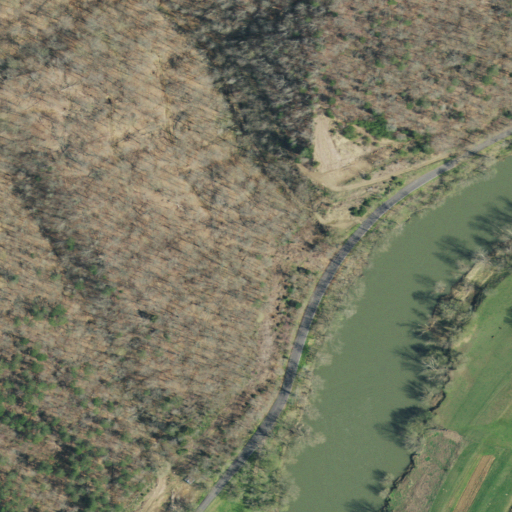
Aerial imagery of valley in Tennessee named Mill Hollow containing deciduous forest, open water, open development, pasture, mixed forest, barren land, low intensity development, medium intensity development, and shrub